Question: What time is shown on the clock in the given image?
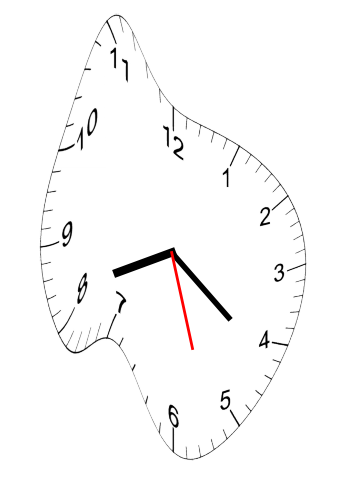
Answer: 08:21:27